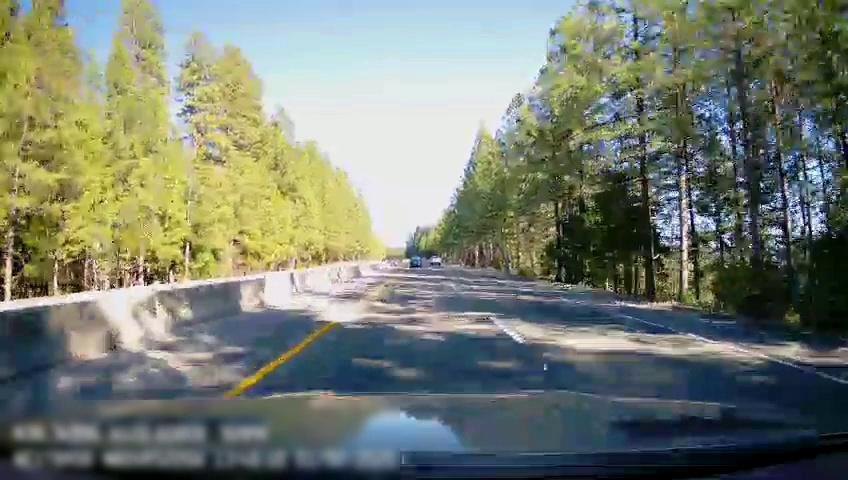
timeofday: Day
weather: Sunny
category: Drivable Space
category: Vehicles | Car
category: Vehicles | Car
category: Lanes | Current Lane
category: Lanes | Current Lane
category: Lanes | Alternate Lane